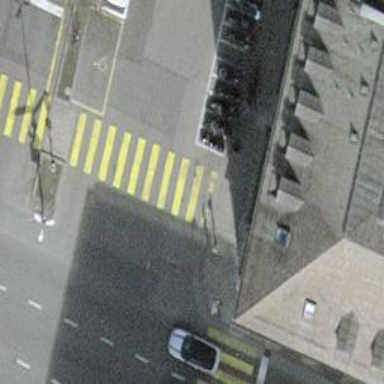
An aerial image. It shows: Crossing with traffic signals.